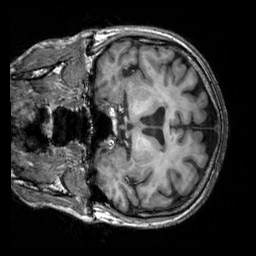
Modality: T1w
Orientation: coronal
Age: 40
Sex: male
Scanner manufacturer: siemens
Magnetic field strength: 3 T
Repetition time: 2.3 s
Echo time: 0.00303 s